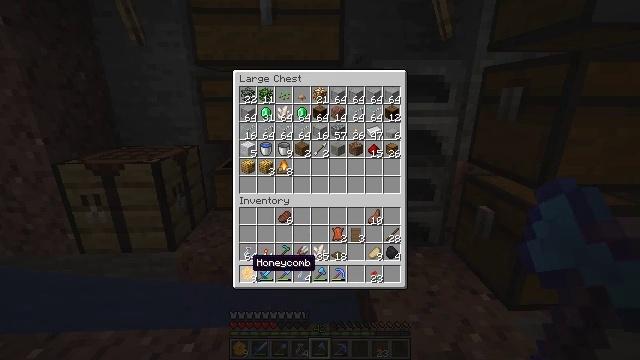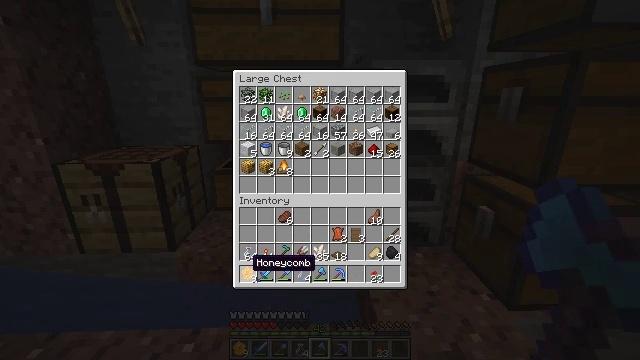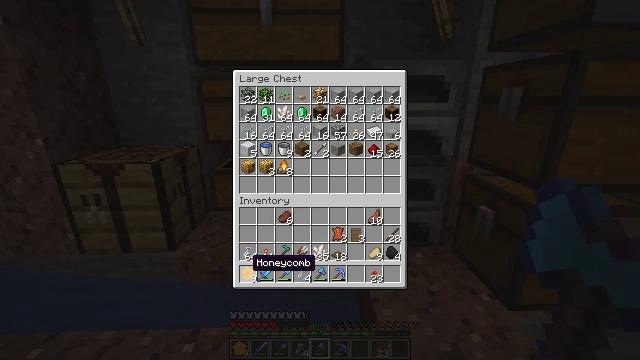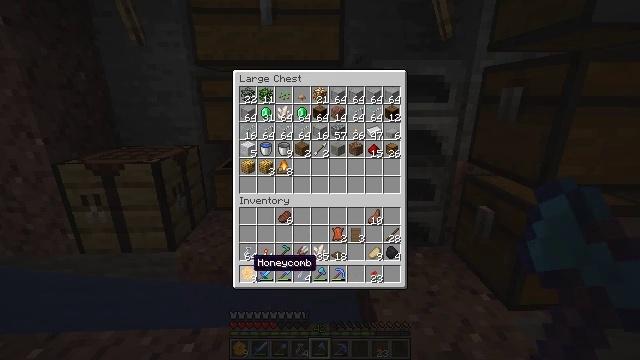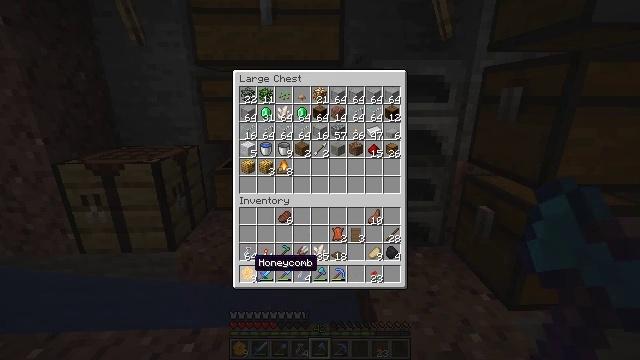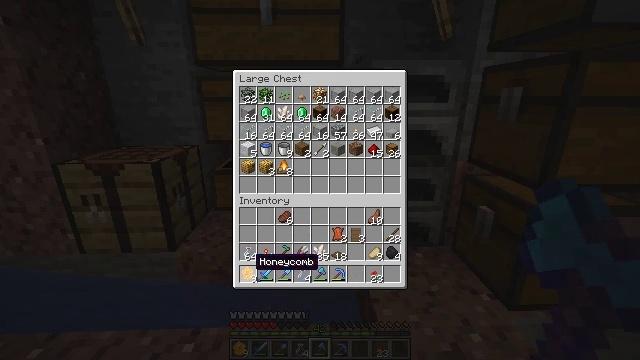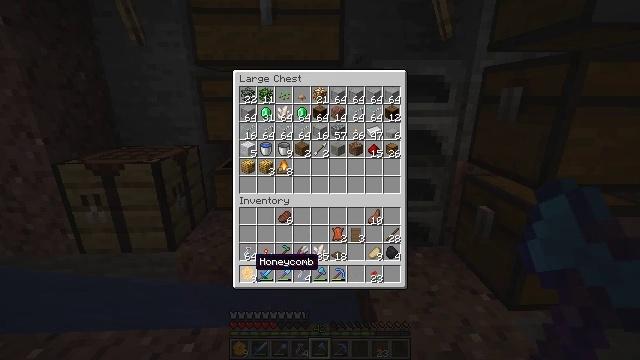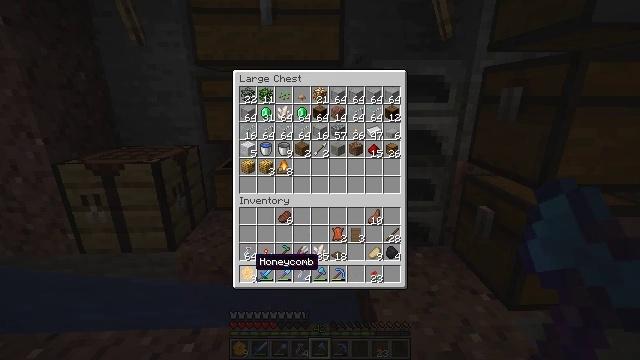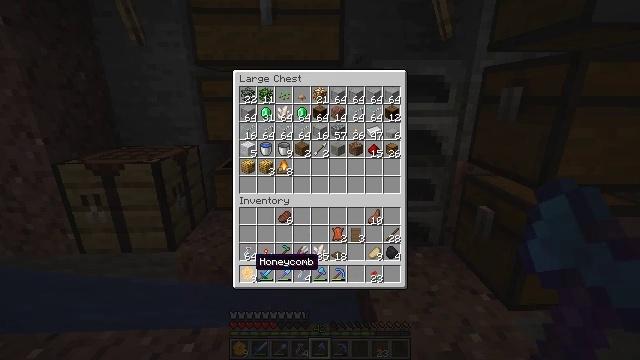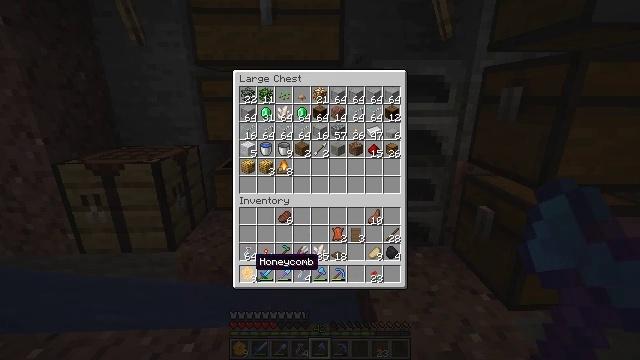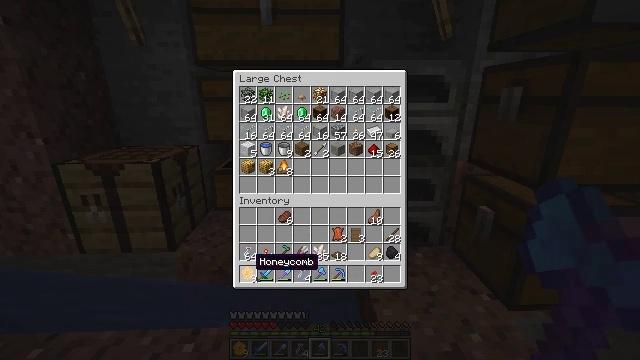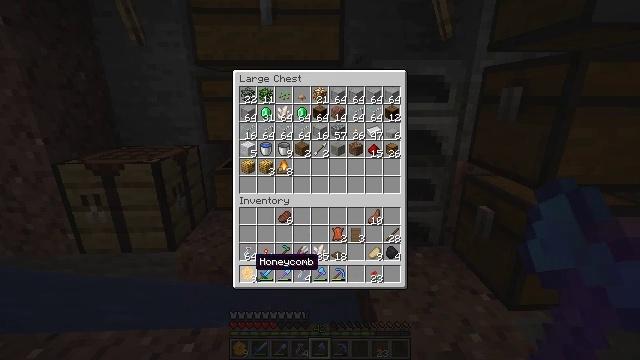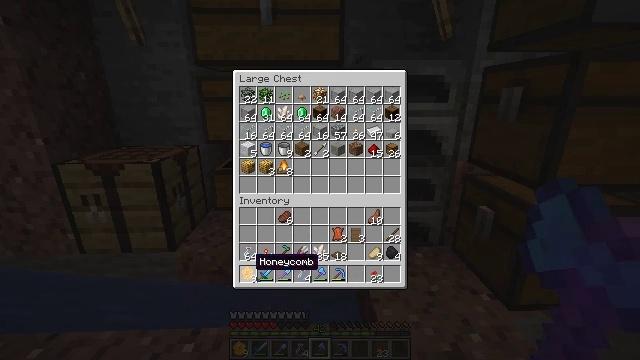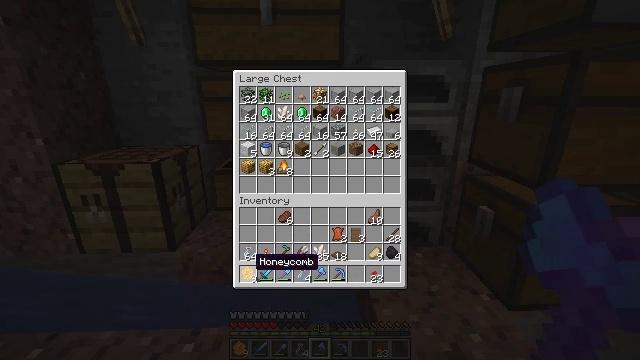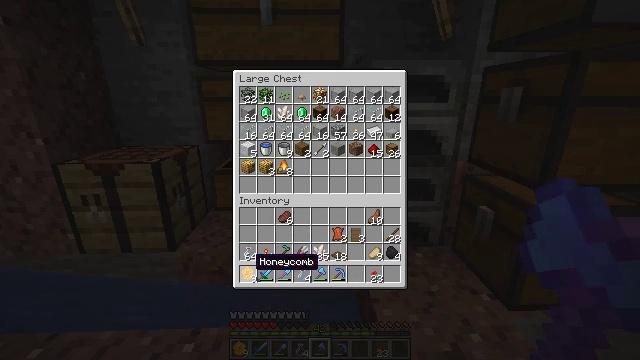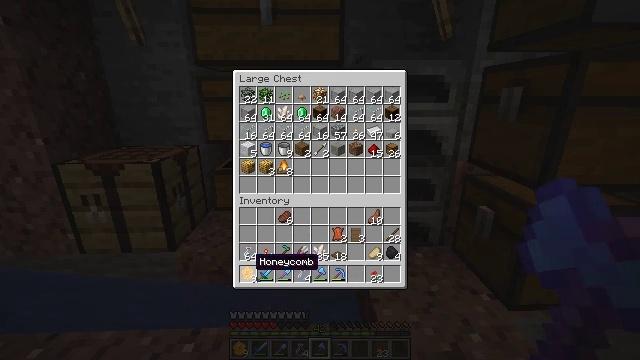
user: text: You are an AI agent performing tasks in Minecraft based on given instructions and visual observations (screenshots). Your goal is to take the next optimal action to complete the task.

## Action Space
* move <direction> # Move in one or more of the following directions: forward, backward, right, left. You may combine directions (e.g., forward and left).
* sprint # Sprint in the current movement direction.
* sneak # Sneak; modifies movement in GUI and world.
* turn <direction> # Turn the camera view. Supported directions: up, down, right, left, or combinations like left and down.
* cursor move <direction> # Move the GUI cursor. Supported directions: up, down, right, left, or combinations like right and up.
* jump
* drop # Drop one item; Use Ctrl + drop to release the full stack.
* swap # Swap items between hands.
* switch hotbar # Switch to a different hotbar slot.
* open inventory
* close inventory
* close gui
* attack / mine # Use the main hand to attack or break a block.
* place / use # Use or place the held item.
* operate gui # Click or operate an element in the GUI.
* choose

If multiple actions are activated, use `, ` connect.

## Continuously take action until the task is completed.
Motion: motion action
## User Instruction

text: Craft a glass bottle.
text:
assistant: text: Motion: sneak
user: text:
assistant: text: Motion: sneak
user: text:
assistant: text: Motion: sneak
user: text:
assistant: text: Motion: sneak
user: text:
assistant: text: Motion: sneak
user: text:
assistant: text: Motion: sneak
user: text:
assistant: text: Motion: sneak
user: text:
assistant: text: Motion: sneak
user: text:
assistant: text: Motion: sneak
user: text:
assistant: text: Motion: sneak
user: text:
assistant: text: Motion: sneak
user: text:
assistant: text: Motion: sneak
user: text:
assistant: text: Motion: sneak
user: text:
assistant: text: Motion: sneak
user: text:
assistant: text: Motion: sneak
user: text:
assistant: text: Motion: sneak
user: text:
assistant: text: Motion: sneak
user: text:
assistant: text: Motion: sneak
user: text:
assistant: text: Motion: sneak, operate gui
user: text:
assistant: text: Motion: sneak, operate gui
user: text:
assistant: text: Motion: sneak, operate gui
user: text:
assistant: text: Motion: sneak
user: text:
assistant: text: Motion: sneak
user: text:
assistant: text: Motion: sneak
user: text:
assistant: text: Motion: sneak
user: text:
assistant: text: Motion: sneak, cursor move right and up
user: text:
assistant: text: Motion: sneak
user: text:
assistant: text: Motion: sneak
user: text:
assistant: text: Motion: sneak
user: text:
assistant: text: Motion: sneak